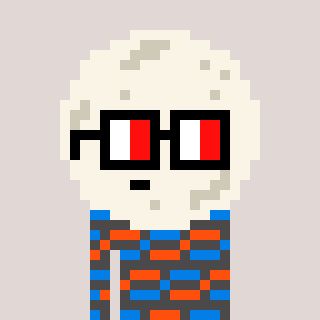
a pixel art character with square glasses with black frames and red eyes, a moon-shaped head and a grayscale-colored body on a warm background